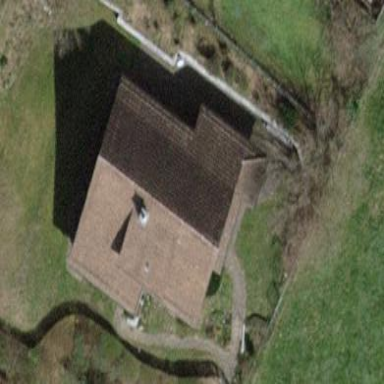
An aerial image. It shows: Detached building.